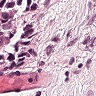
Metastatic tissue present: yes